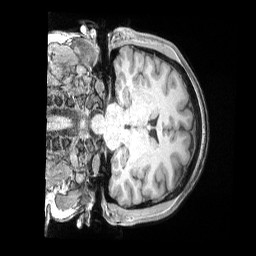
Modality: T1w
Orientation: coronal
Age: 41
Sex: female
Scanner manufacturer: siemens
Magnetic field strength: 3 T
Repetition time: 2 s
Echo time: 0.00211 s